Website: home-depot
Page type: cart
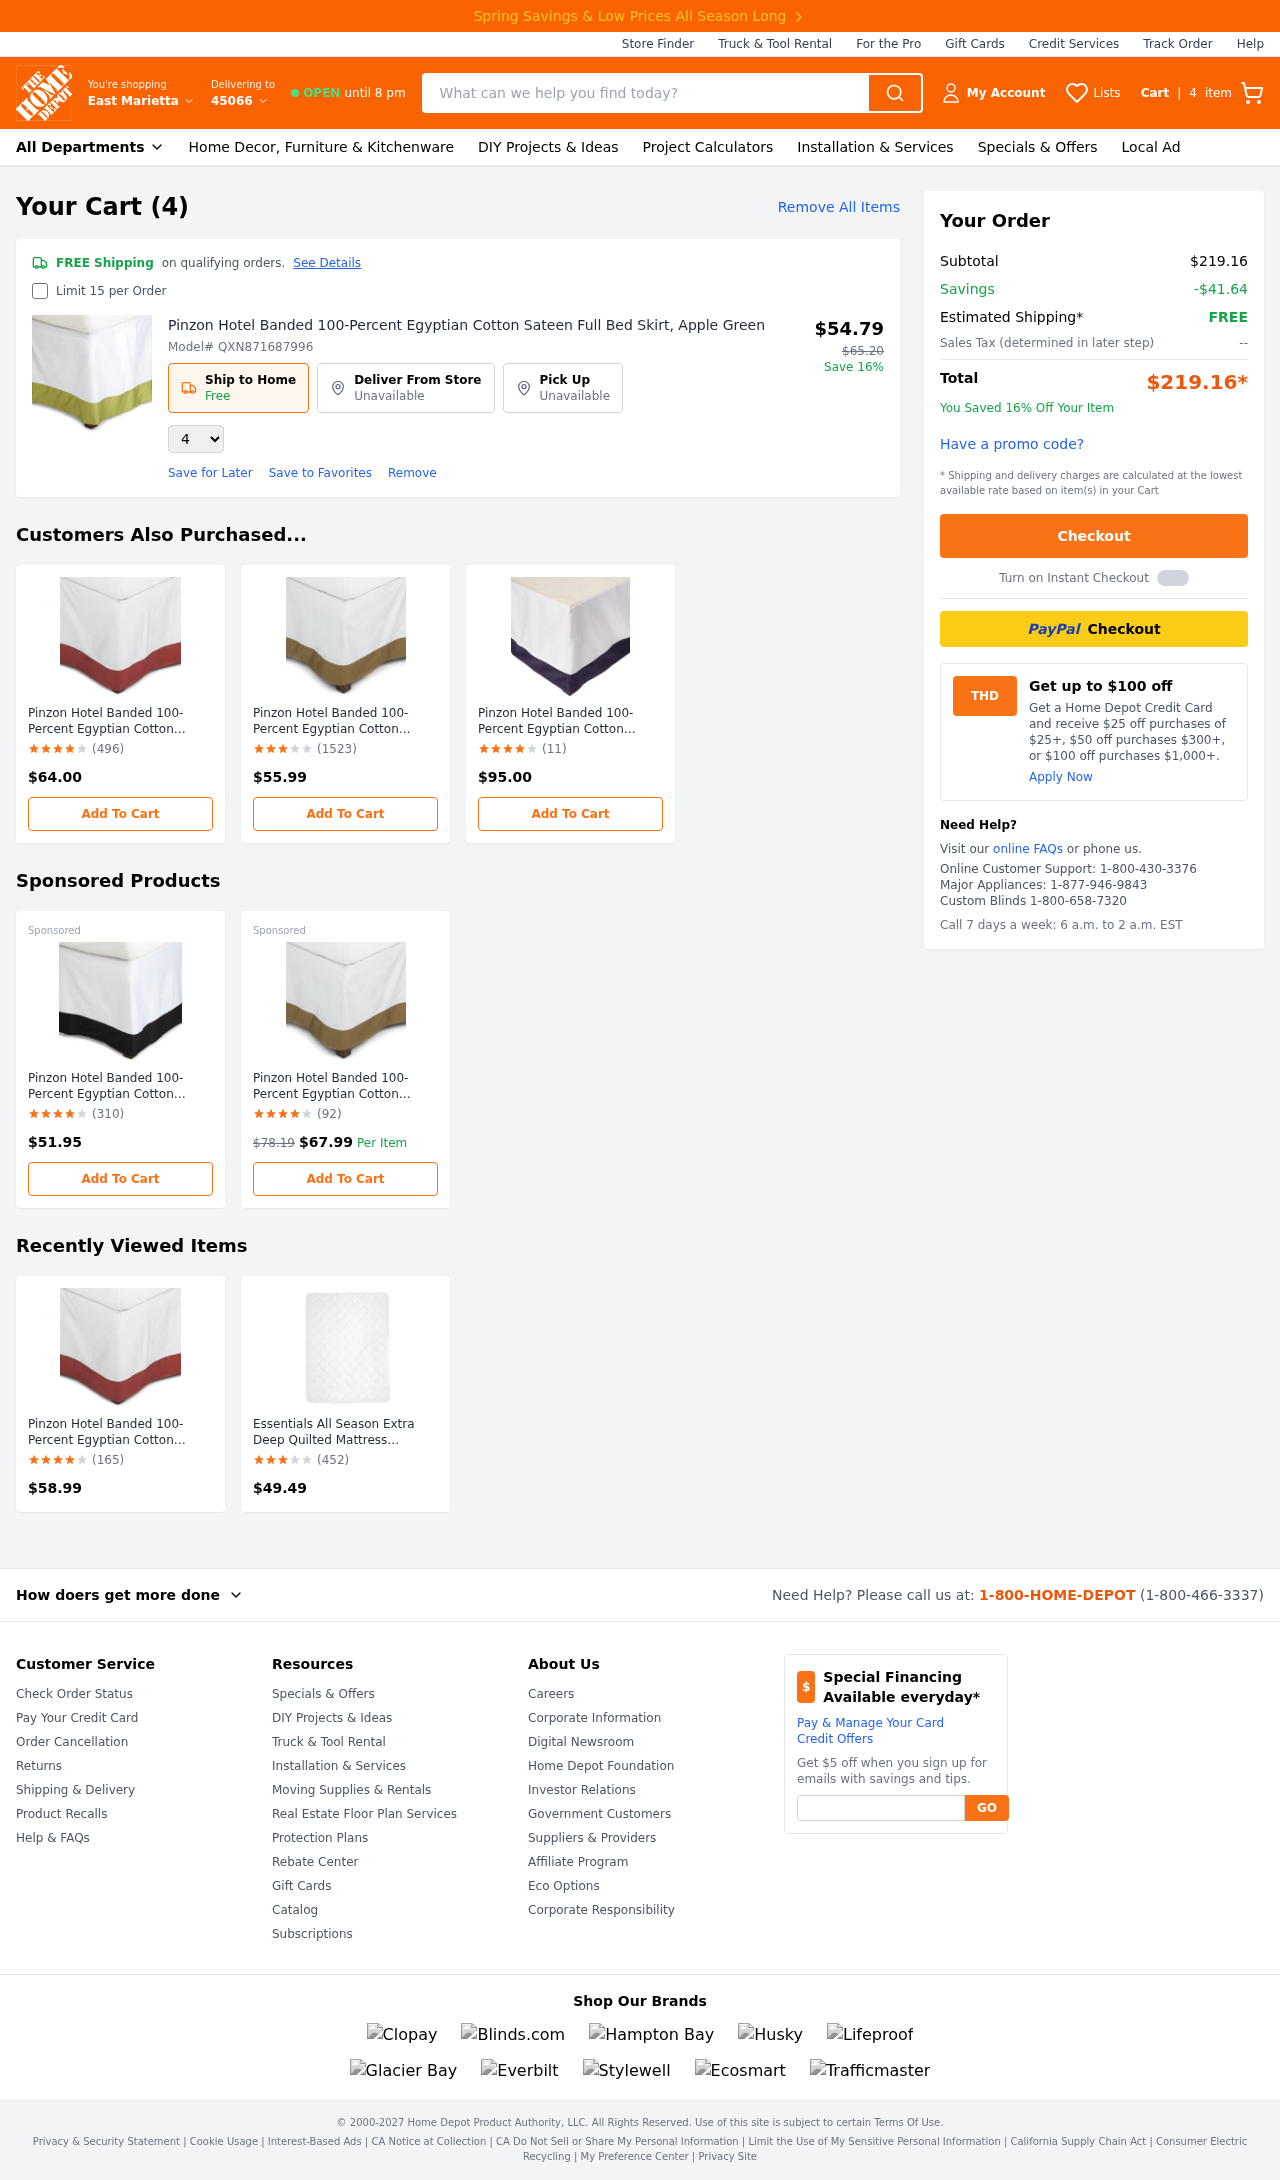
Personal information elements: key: PII_POSTCODE
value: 45066
Product elements: key: PRODUCT1_NAME
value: Pinzon Hotel Banded 100-Percent Egyptian Cotton Sateen Full Bed Skirt, Apple Green
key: PRODUCT1_PRICE
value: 54.79
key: PRODUCT1_QUANTITY
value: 4
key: PRODUCT2_NAME
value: Pinzon Hotel Banded 100-Percent Egyptian Cotton Sateen Full Bed Skirt, Bourdeaux
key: PRODUCT2_NUM_RATINGS
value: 496
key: PRODUCT2_PRICE
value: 64
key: PRODUCT2_RATING
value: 4.5
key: PRODUCT3_NAME
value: Pinzon Hotel Banded 100-Percent Egyptian Cotton Sateen King Bed Skirt, Loden
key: PRODUCT3_NUM_RATINGS
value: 1523
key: PRODUCT3_PRICE
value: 55.99
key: PRODUCT3_RATING
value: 3.9
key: PRODUCT4_NAME
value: Pinzon Hotel Banded 100-Percent Egyptian Cotton Sateen Bed Skirt
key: PRODUCT4_NUM_RATINGS
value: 11
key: PRODUCT4_PRICE
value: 95
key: PRODUCT4_RATING
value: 4.8
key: PRODUCT5_NAME
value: Pinzon Hotel Banded 100-Percent Egyptian Cotton Sateen Full Bed Skirt, Black
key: PRODUCT5_NUM_RATINGS
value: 310
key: PRODUCT5_PRICE
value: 51.95
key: PRODUCT5_RATING
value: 4.7
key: PRODUCT6_NAME
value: Pinzon Hotel Banded 100-Percent Egyptian Cotton Sateen California King Bed Skirt, Loden
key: PRODUCT6_NUM_RATINGS
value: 92
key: PRODUCT6_PRICE
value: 67.99
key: PRODUCT6_RATING
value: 4
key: PRODUCT7_NAME
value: Pinzon Hotel Banded 100-Percent Egyptian Cotton Sateen King Bed Skirt, Bordeaux
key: PRODUCT7_NUM_RATINGS
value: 165
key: PRODUCT7_PRICE
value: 58.99
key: PRODUCT7_RATING
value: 4.3
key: PRODUCT8_NAME
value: Essentials All Season Extra Deep Quilted Mattress Protector, King Size 150 x 200 cm, Washable, White
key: PRODUCT8_NUM_RATINGS
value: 452
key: PRODUCT8_PRICE
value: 49.49
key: PRODUCT8_RATING
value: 3.8
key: PRODUCT1_ORIGINAL_PRICE
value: $65.20
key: PRODUCT6_ORIGINAL_PRICE
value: $78.19
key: PRODUCT_MODEL_NUMBER
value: QXN871687996
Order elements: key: ORDER_NUM_ITEMS
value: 4
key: ORDER_SUBTOTAL
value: $219.16
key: ORDER_SAVINGS
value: -$41.64
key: ORDER_TOTAL
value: $219.16*
Search elements: key: HEADER_SEARCH
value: What can we help you find today?